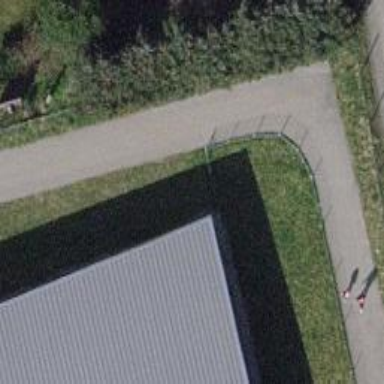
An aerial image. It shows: Fence is in the image.